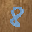
Label: 8